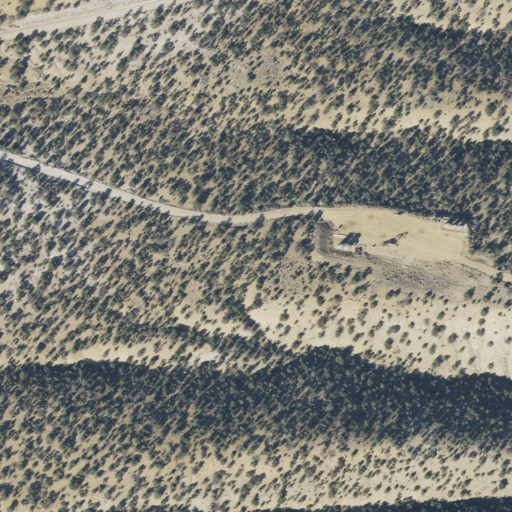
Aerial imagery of ridge(s) in Utah named Cottonwood Ridge containing evergreen forest, shrub, and open development